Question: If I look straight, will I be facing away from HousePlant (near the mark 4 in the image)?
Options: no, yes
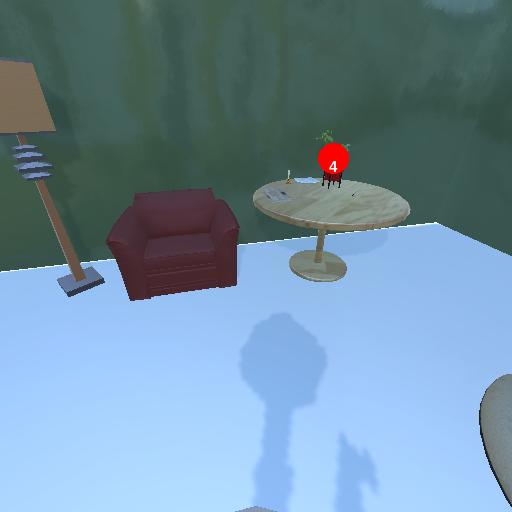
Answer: no